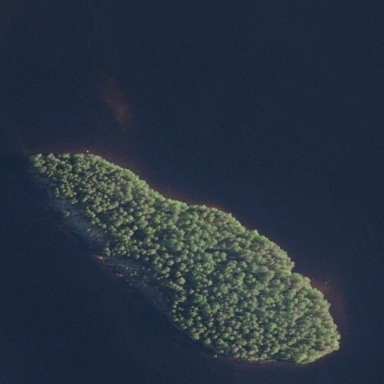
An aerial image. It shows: Islet.